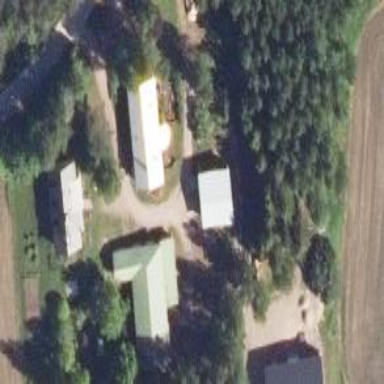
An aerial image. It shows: Farmyard area.